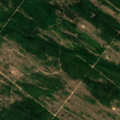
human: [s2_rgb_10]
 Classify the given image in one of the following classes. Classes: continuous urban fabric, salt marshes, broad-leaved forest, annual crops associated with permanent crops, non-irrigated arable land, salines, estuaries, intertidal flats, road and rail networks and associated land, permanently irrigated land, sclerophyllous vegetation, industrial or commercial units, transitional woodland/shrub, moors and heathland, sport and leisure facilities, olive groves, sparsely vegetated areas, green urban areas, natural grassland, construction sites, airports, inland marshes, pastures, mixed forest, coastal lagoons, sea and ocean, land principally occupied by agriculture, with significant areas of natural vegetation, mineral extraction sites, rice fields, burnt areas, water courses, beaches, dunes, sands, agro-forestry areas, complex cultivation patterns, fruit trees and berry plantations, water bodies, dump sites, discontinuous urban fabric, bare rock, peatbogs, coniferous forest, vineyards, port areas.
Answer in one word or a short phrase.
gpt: broad-leaved forest, transitional woodland/shrub